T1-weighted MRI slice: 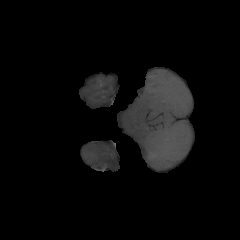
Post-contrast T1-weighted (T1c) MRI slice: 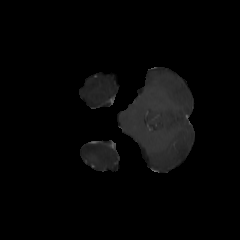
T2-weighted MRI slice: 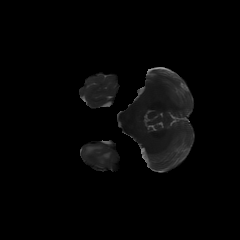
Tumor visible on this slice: yes